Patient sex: F
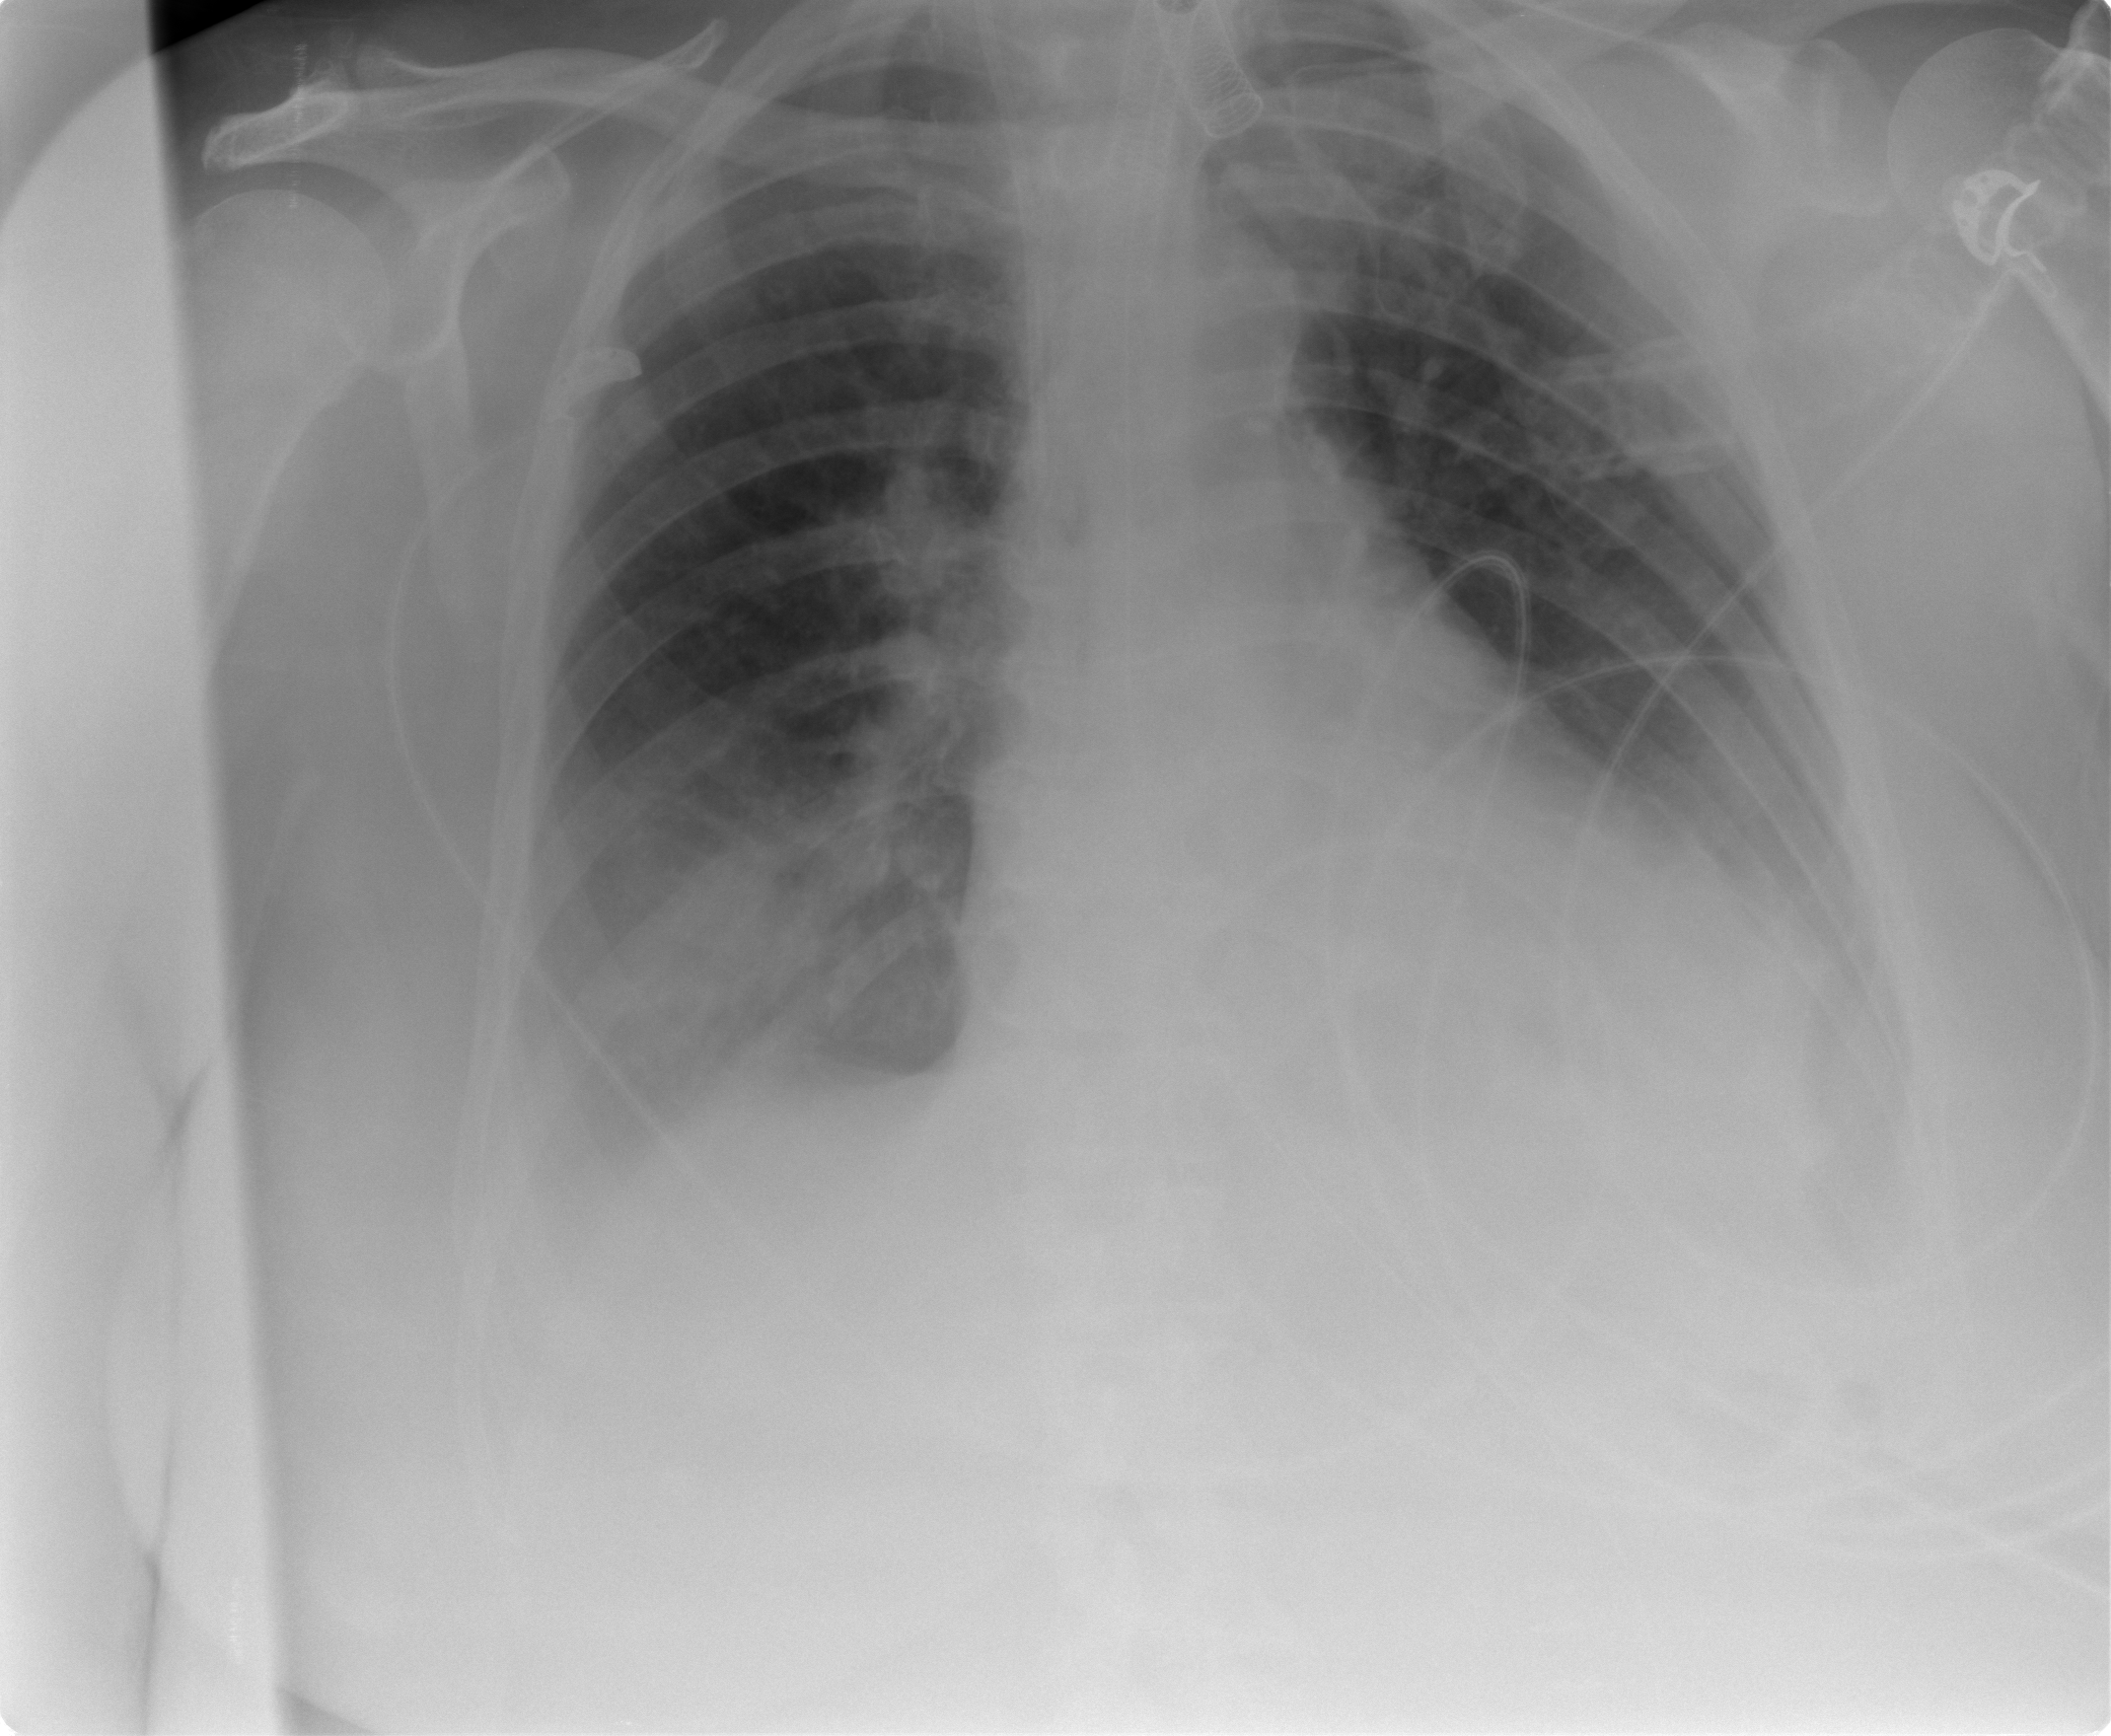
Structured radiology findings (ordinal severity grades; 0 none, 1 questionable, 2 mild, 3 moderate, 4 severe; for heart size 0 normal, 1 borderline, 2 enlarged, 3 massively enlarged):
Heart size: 0
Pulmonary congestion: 2
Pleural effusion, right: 2
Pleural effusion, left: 2
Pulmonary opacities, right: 1
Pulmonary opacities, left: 0
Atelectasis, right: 2
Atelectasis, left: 0